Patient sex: F
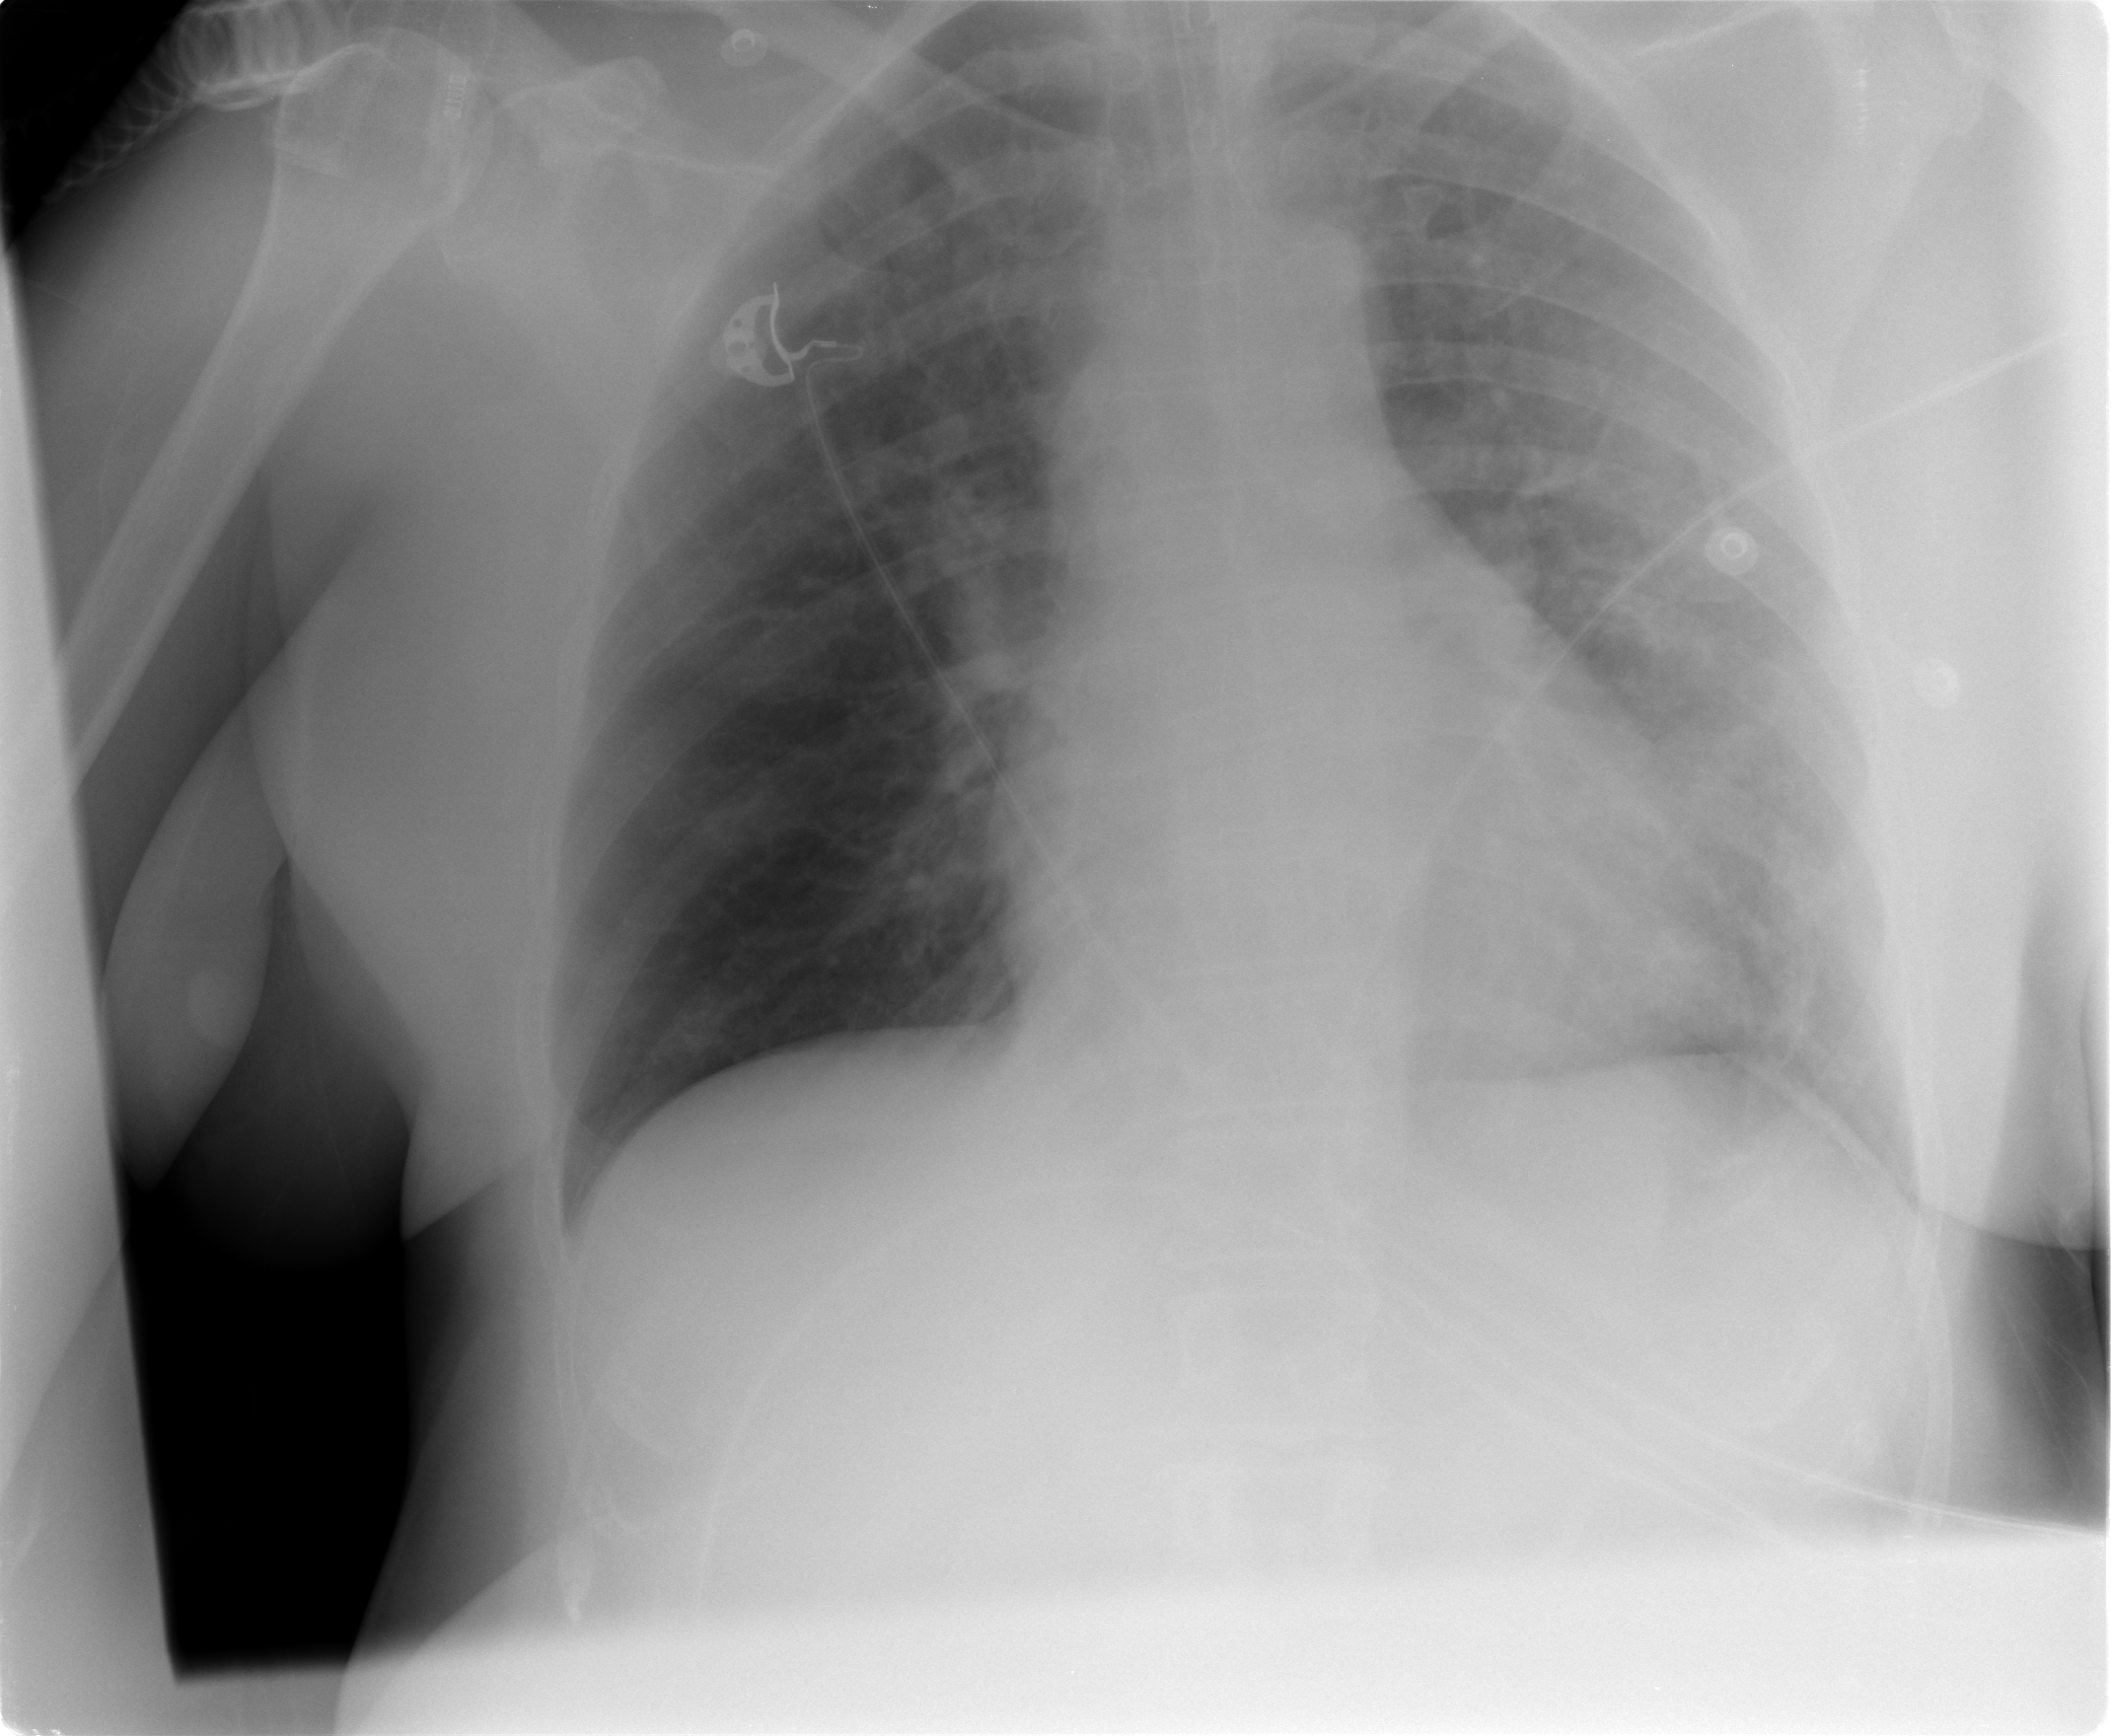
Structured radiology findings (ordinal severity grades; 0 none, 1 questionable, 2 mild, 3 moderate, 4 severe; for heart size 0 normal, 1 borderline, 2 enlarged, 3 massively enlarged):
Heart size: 0
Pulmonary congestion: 0
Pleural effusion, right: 0
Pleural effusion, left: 0
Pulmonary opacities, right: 0
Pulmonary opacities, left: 2
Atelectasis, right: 0
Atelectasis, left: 2